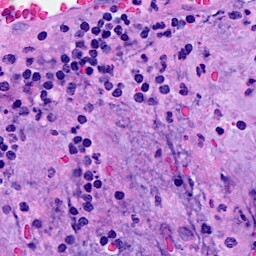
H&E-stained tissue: Breast